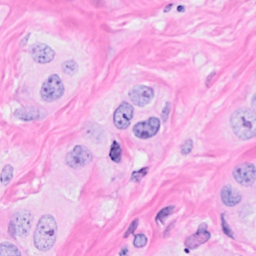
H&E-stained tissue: Breast